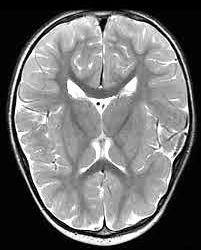
Label: notumor